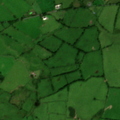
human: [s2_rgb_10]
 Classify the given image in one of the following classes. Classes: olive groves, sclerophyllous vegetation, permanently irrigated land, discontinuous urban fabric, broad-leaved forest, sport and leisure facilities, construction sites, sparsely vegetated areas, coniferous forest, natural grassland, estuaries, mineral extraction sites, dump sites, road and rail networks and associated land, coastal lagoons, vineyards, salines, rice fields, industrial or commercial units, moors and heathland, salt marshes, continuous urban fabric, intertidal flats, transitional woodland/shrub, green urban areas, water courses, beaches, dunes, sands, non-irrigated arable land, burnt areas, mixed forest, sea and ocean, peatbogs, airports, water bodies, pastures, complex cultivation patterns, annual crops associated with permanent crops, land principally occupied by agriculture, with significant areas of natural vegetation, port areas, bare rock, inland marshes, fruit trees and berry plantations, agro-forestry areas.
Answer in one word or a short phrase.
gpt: pastures